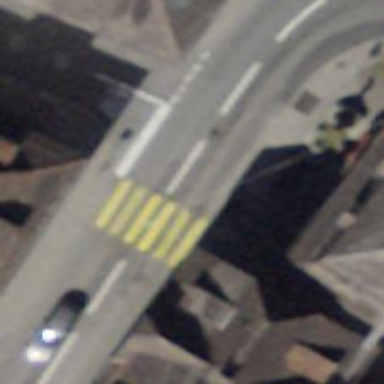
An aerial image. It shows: Marked zebra crossing on the road.